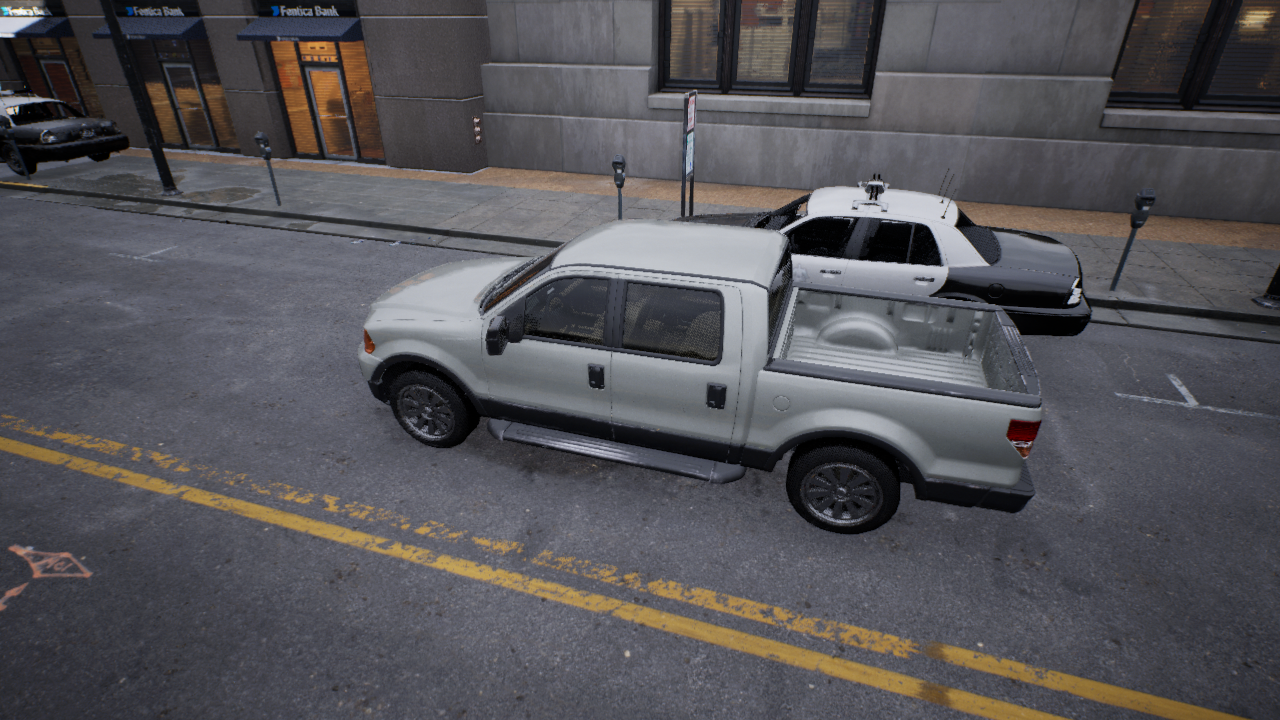
Venue: downtown
Lighting: clear day
Vehicle rig: pickup